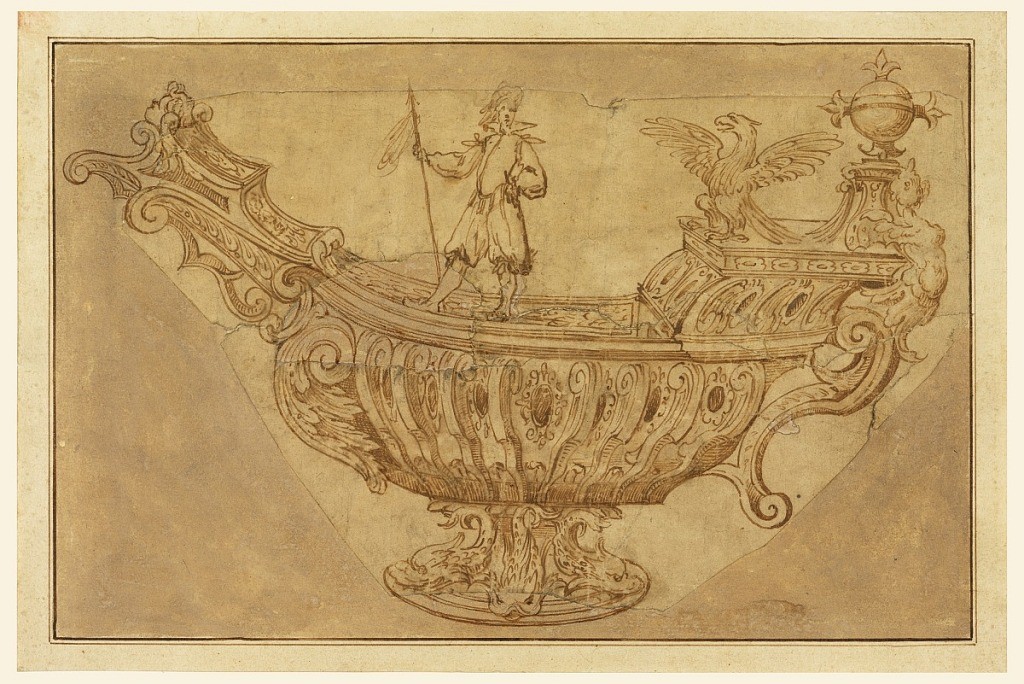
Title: Fragment of a Design for a Nef, or Fantastic Centerpiece in the Form of A Boat
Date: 1600
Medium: Charcoal, pen and brown ink, brush and brown wash on craim paper, laid down
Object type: Drawing
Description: A fantastical ship is shown from the side, supported with a foot surrounded by dolphins. Ornaments, including scrolls and acanthus leaves, cover all surfaces. A lansquenet (soldier) stands on the gunwale (top of boat). A spread eagle, caryatid and orb ornament the quarterdeck at rear, above a scrolling handle.